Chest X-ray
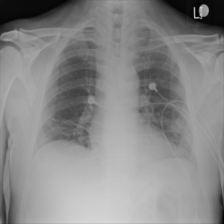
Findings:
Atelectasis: negative
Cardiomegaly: negative
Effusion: negative
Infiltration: negative
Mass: negative
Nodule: negative
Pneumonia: negative
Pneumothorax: negative
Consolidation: negative
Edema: negative
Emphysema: negative
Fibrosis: negative
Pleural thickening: negative
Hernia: negative